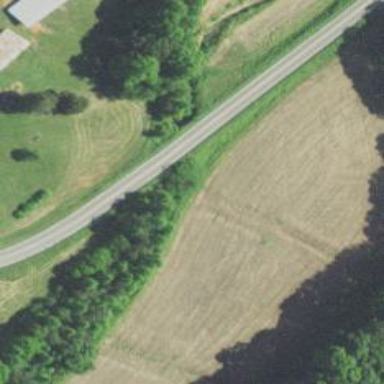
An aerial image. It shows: Culvert tunnel.